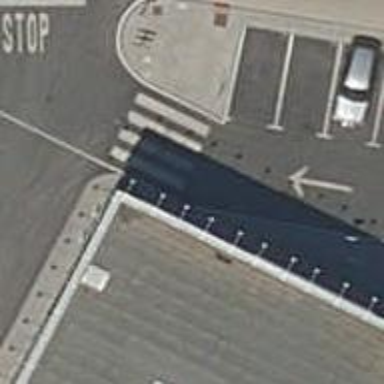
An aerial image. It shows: Marked crossing on the road.